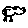
Label: bird